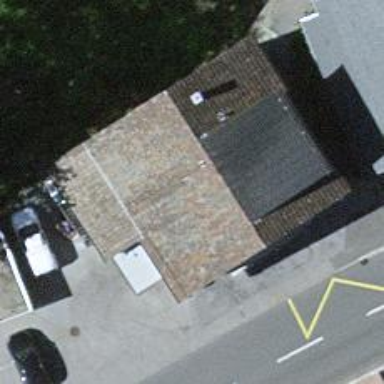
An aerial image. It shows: Country store.